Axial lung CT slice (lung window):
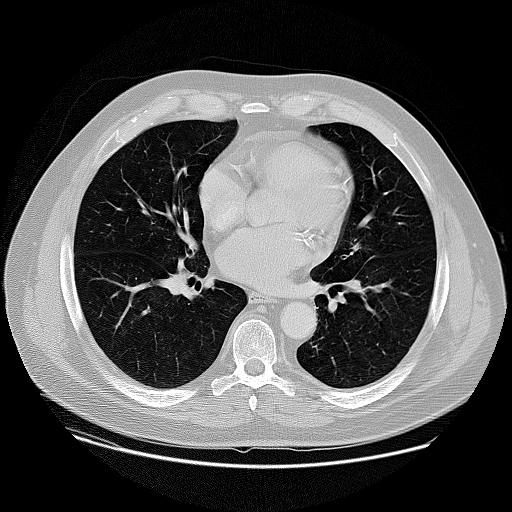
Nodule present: no